Question: I created this mockup (see below), using the usual java look and feel, which I know as user.
Now I want to implement this mockup, by using SWT, JFace, Eclipse RCP.
Notes:
The NVV/RMV/KVG/RKH on the left should behave according to the <URL>
The Tabs NVV, RMV, KVG are parent Tabs of Module, Manage Layouts Tabs.
The Tree Menu on the left opens Tabs on the right
- -

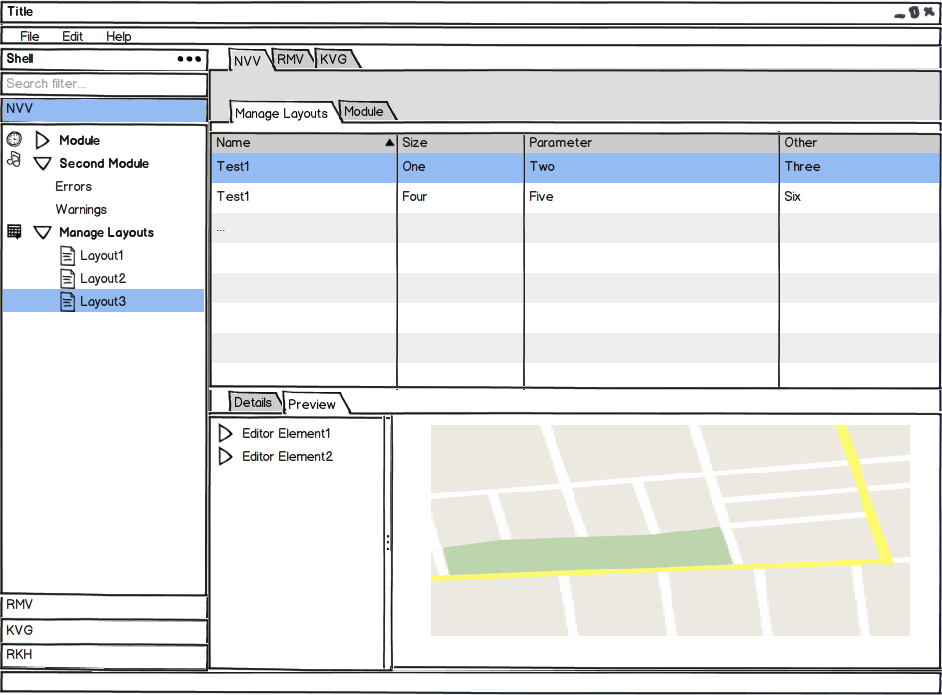
Answer: Most of the widgets you specified are readily available in the Eclipse RCP framework.
First of all you should check out some tutorials here: <URL>
In addition to that I strongly advise you to use WindowBuilder so you can design GUIs rather easily: <URL>
For the tab folders (NVV/RMV...) on the top you can use 'TabFolder' and 'TabItem' like this:
'''
tabFolder_1 = new TabFolder(this, SWT.NONE);
tbtmNvv = new TabItem(tabFolder_1, SWT.NONE);
tbtmNvv.setText("NVV");
tbtmRmv = new TabItem(tabFolder_1, SWT.NONE);
tbtmRmv.setText("RMV");
'''
'this' stands for the parent 'Composite' in my code. 'TabFolder's work by placing a 'Control' inside them just don't forget to call the 'setControl' method to make its content visible. 'TabFolder's can be nested into each other. Alternatively you can use RCP View-s for your top level tabs.
For the table in the middle you can use JFace components namely the 'TableViewer' like this:
'''
tableViewer = new TableViewer(tabFolder_1, SWT.BORDER | SWT.FULL_SELECTION);
table = tableViewer.getTable();
table.setLinesVisible(true);
table.setHeaderVisible(true);
tbtmRmv.setControl(table);
tableViewerColumn = new TableViewerColumn(tableViewer, SWT.NONE);
tblclmnMyCol = tableViewerColumn.getColumn();
tblclmnMyCol.setWidth(100);
tblclmnMyCol.setText("My col");
'''
If you want to know how to bind data to your tables you should check out the tutorials I mentioned above.
For accordions you can use the 'ExpandBar' like this:
'''
expandBar = new ExpandBar(this, SWT.NONE);
xpndtmItem = new ExpandItem(expandBar, SWT.NONE);
xpndtmItem.setText("Item 1");
xpndtmItem_1 = new ExpandItem(expandBar, SWT.NONE);
xpndtmItem_1.setText("Item2");
'''
or a TreeViewer:
'''
treeViewer = new TreeViewer(composite, SWT.BORDER);
tree = treeViewer.getTree();
tree.setHeaderVisible(true);
tree.setLinesVisible(true);
'''
You can also place 'TreeViewer's in your 'ExpandBar'.
As for the layout I usually stick with 'GridLayout' which is a good all-rounder.
Briefing you on how to use those components/layouts is out of the scope of an SO answer I'm afraid, but you can always check the tutorials I linked, they will help you in your endeavours in Eclipse RCP.